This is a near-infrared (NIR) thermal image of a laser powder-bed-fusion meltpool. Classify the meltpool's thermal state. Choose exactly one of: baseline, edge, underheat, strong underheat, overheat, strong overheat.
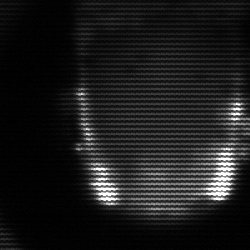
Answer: baseline